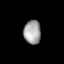
Tissue: lung
Cell type: Epithelial cells
Senescence score: 0.1554
Nuclear area (px): 404
Mean DAPI intensity: 160.483